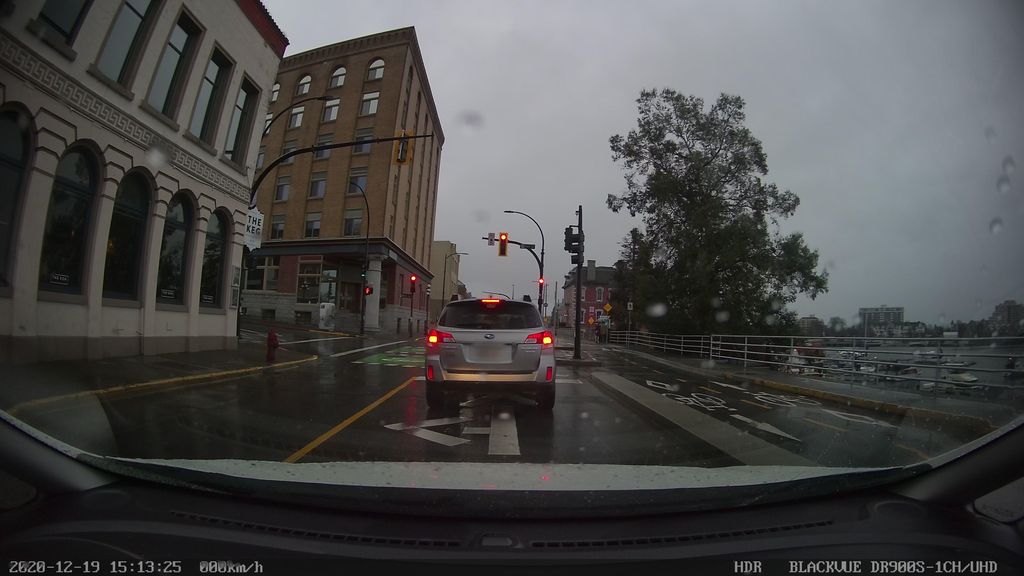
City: victoria